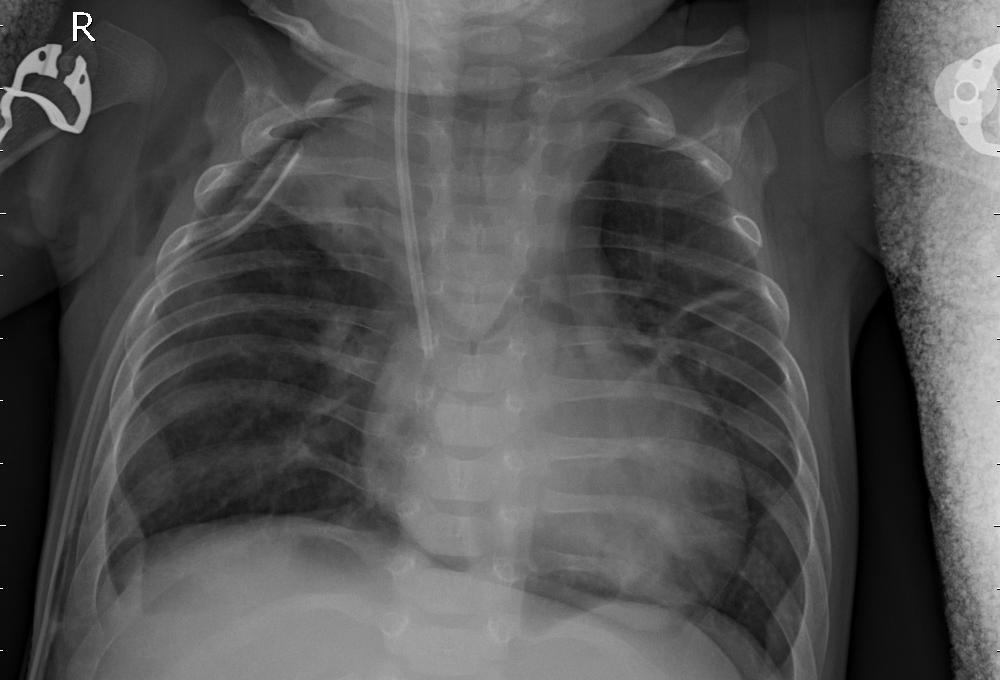
Diagnosis: PNEUMONIA